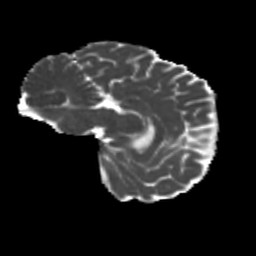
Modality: MD
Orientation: sagittal
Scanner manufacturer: siemens
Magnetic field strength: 3 T
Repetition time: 4 s
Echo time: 0.0594 s